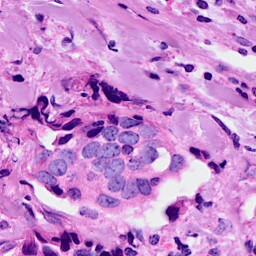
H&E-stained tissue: Breast